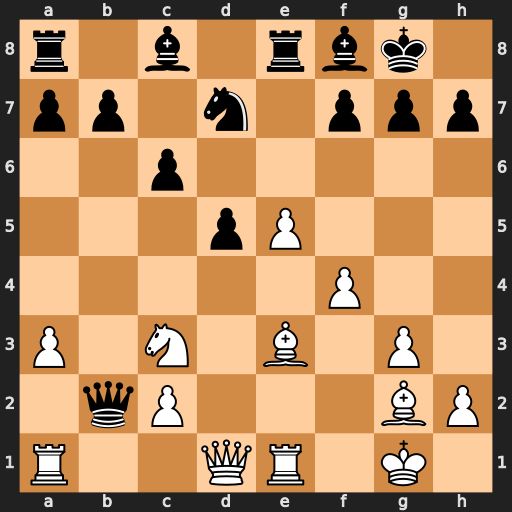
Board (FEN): r1b1rbk1/pp1n1ppp/2p5/3pP3/5P2/P1N1B1P1/1qP3BP/R2QR1K1
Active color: w
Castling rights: -
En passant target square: -
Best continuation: Qd2 Bc5 Bxc5 Nxc5 Reb1